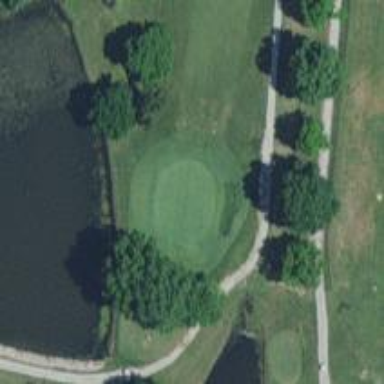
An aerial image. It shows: Golf hole.